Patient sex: F
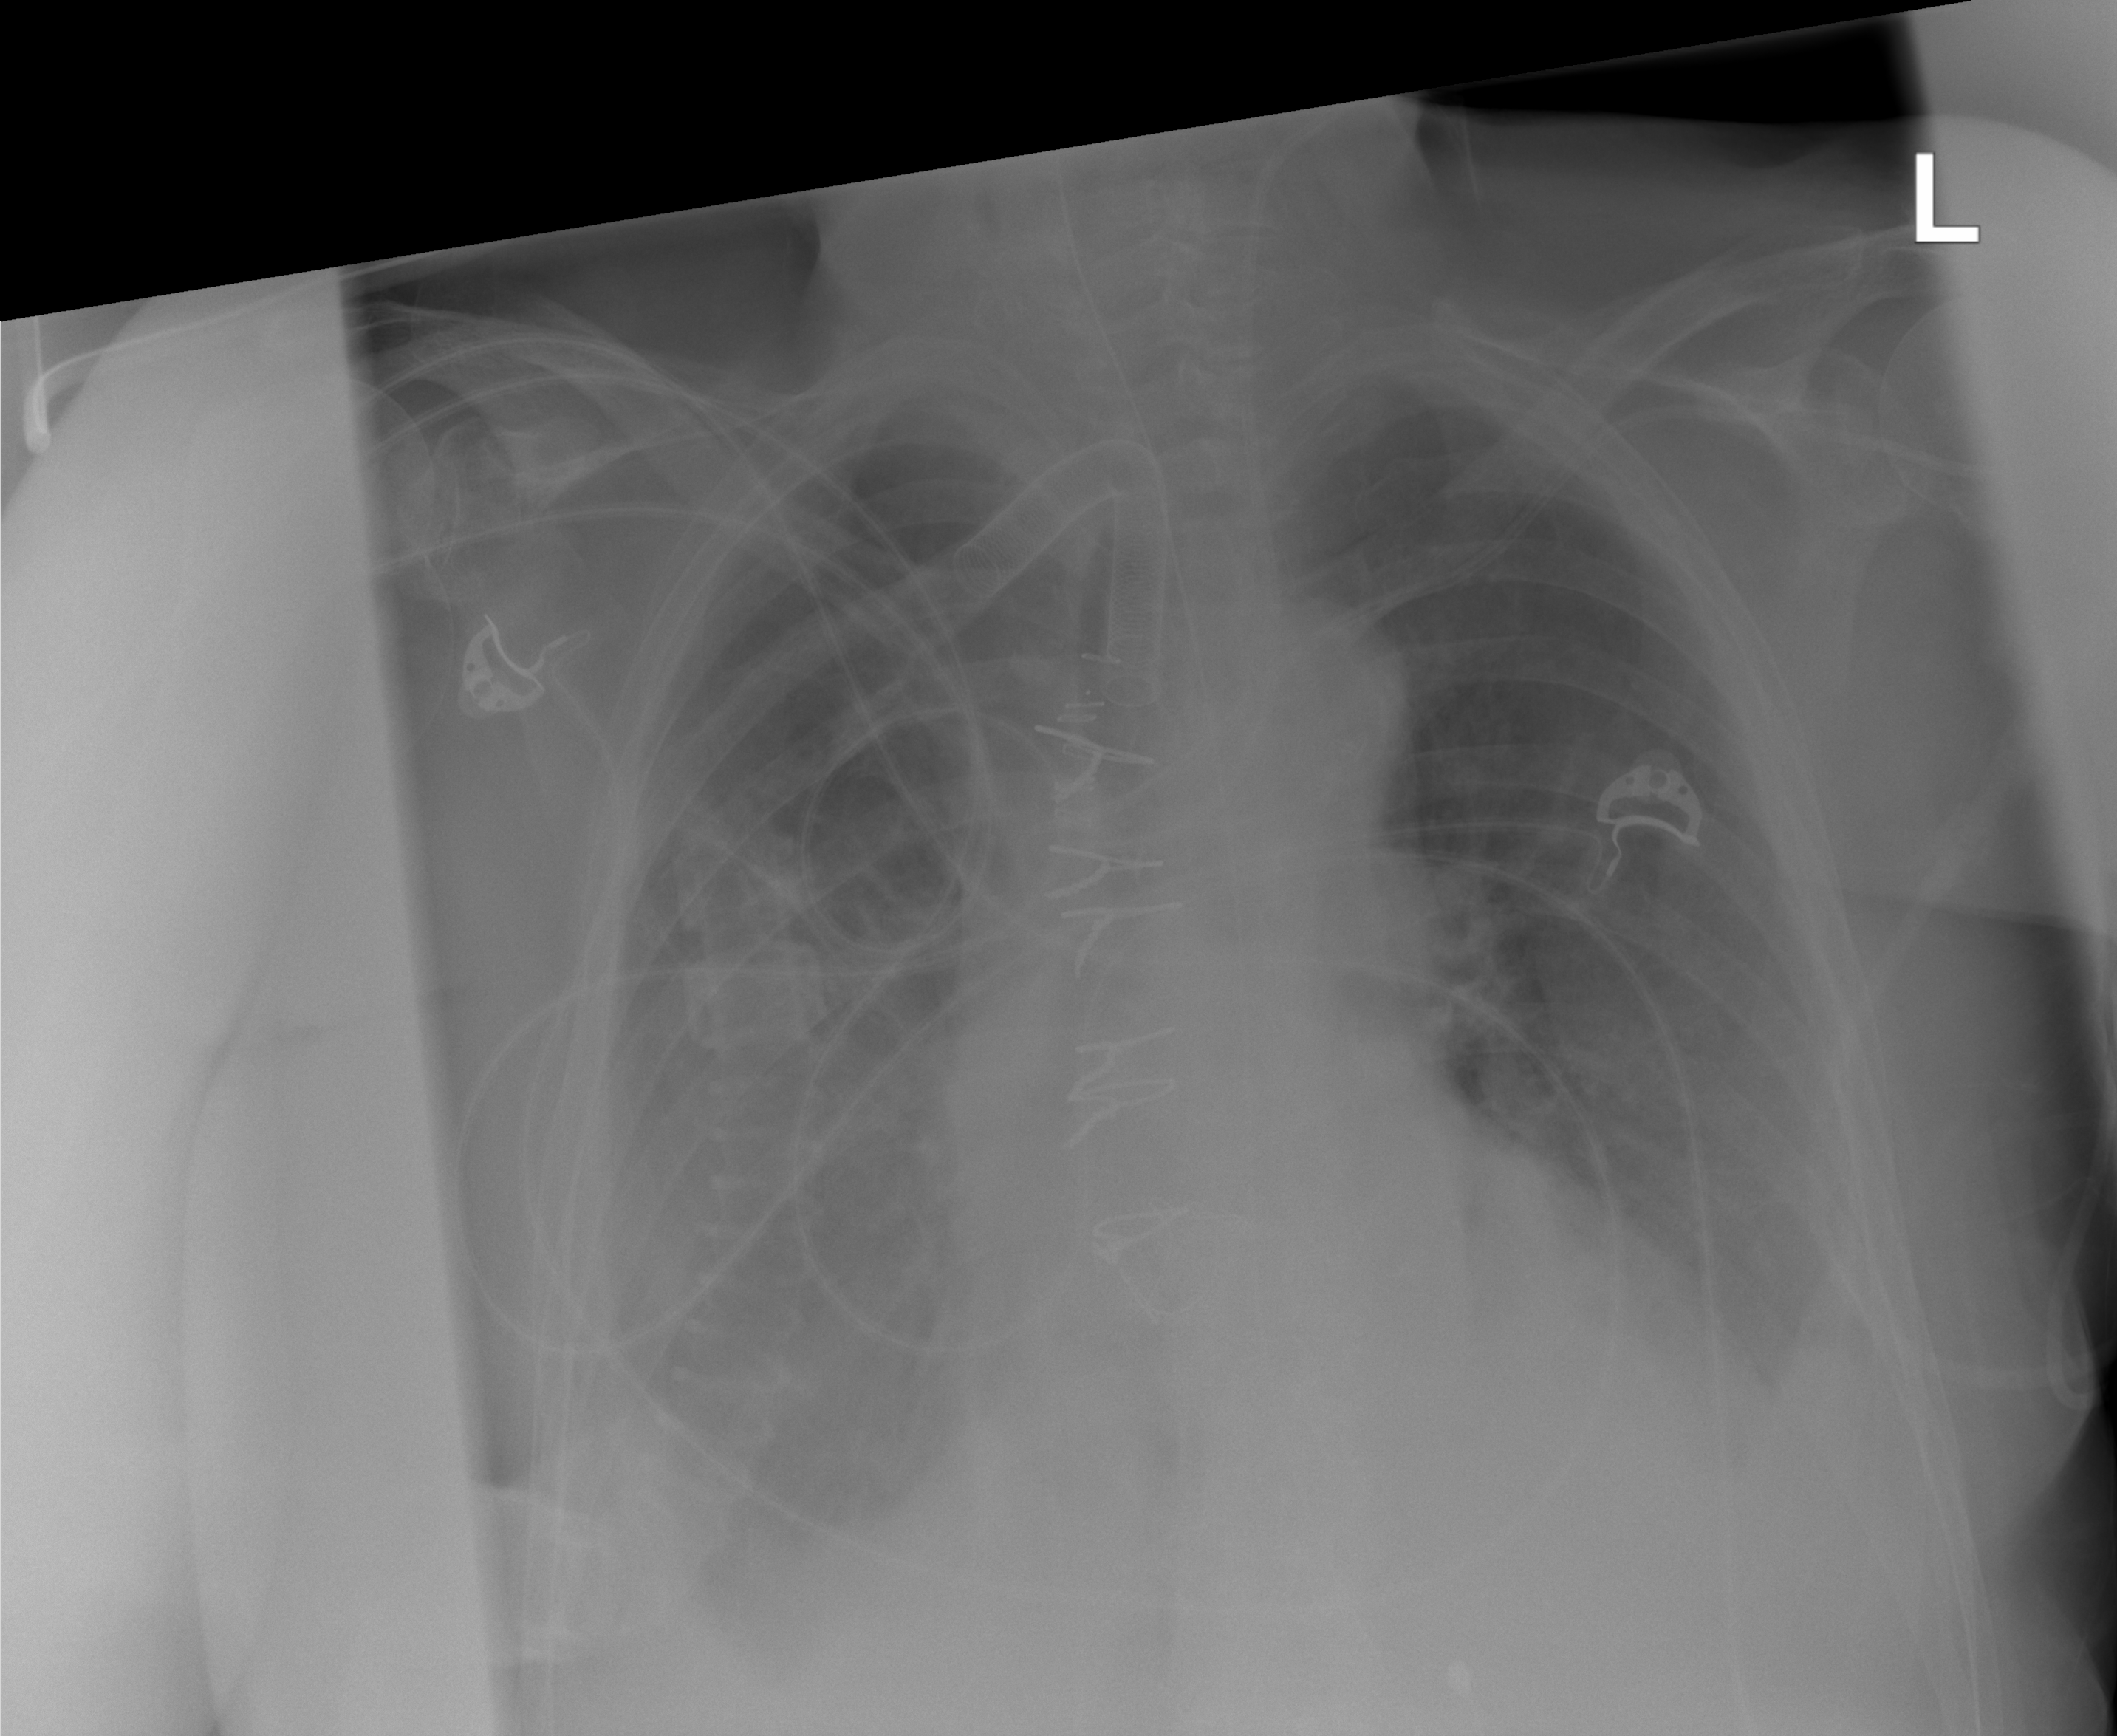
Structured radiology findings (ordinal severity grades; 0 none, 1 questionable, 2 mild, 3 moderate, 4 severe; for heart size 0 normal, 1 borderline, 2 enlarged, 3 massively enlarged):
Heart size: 2
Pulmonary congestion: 2
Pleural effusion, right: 2
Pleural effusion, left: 2
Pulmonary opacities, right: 0
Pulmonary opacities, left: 0
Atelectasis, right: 2
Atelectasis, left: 2